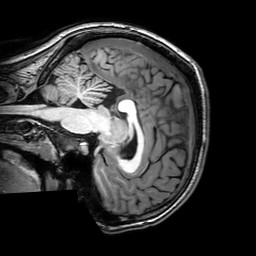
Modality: T1w
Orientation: sagittal
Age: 24
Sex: female
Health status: healthy
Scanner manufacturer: philips
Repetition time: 0.008304 s
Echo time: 0.00383 s